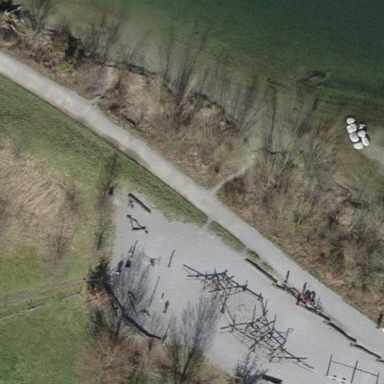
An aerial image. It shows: Playground area for leisure land.